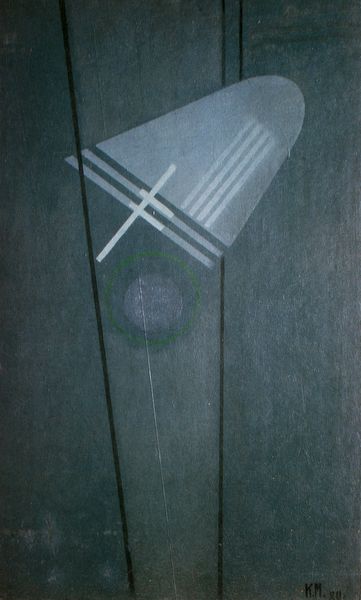
Titel: Farbkonstruktion Nr.9
Künstler: Konstantin Medunezkij
Standort: Moskau
Institution: Tretjakow-Galerie
Schlagwörter: blau, gemälde, weiß, komposition, bewegung, grau, signatur, öl, rosa, kreis, flächen, formen, linien, figuren, fugen, form, blaugrau, graublau, geometrie, rillen